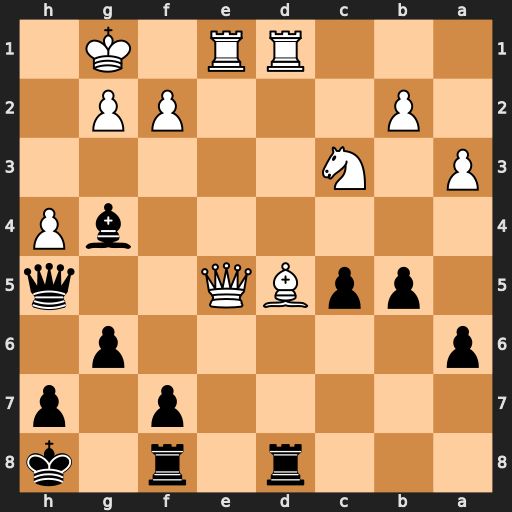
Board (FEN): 3r1r1k/5p1p/p5p1/1ppBQ2q/6bP/P1N5/1P3PP1/3RR1K1
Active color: b
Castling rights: -
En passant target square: -
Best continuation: Qxe5 Rxe5 Bxd1 Nxd1 f6 Re6 Rxd5